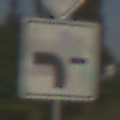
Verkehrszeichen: VerlaufVorfahrtsstrasse6
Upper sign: Vorfahrtsstrasse
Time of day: SunriseSunset
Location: Outdoor (Suburban)
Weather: PartlyCloudy
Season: NotSpecified
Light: Natural